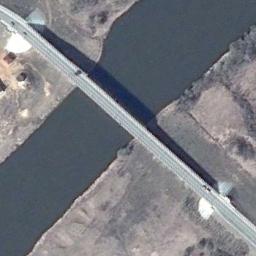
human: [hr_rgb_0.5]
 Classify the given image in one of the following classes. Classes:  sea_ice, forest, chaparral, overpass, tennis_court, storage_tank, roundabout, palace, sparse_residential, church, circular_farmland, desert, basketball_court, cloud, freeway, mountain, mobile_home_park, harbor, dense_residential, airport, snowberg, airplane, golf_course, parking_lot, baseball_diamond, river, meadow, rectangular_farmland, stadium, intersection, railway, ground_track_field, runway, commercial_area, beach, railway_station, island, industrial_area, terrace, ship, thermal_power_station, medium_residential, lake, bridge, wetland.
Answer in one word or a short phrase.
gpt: bridge